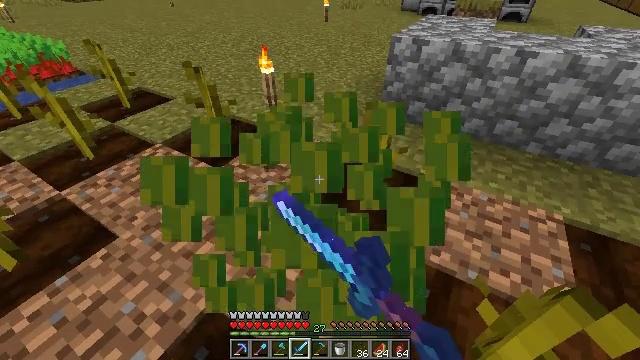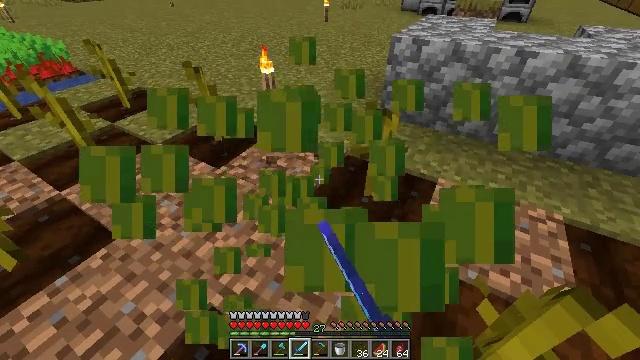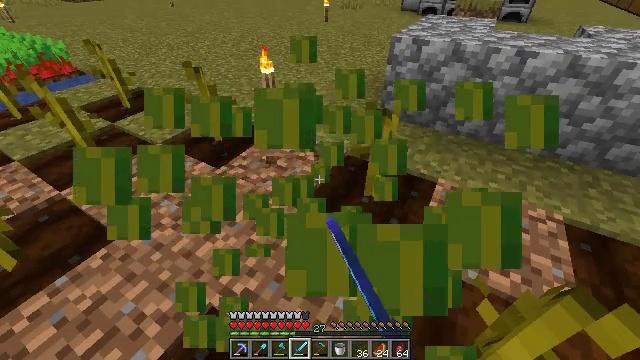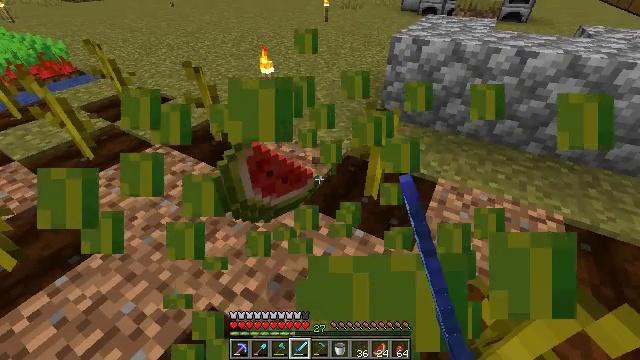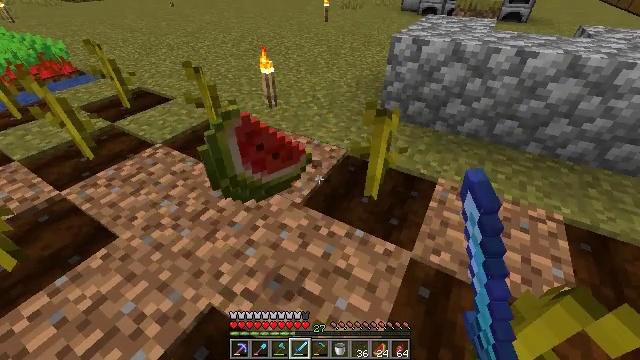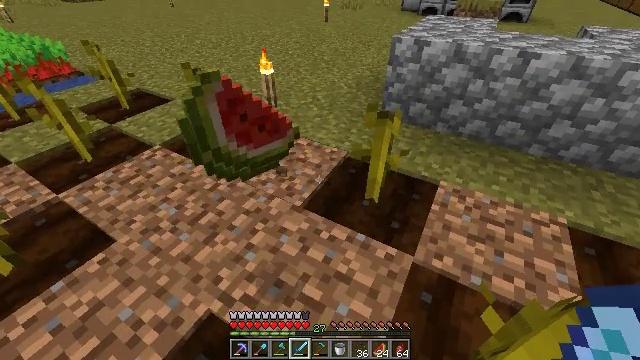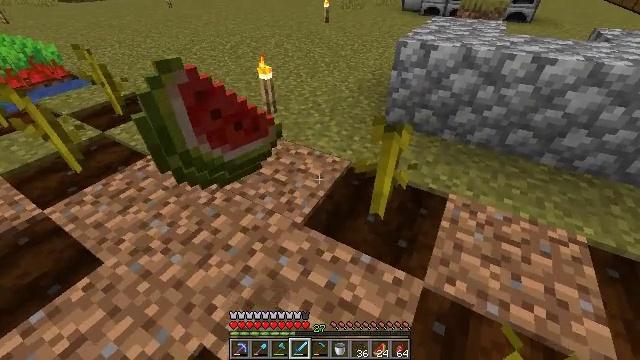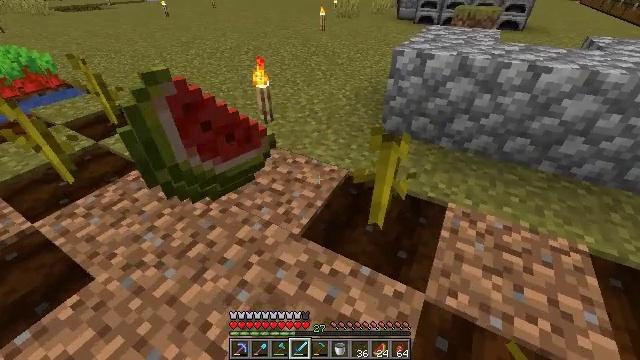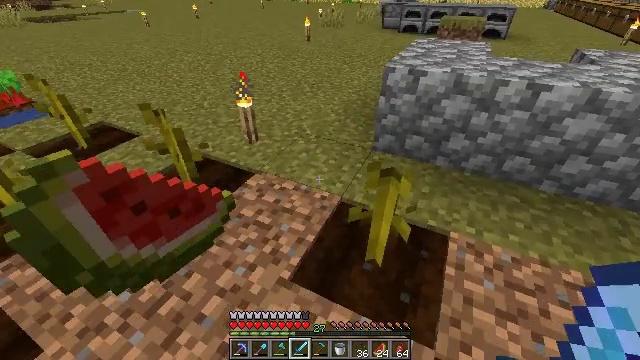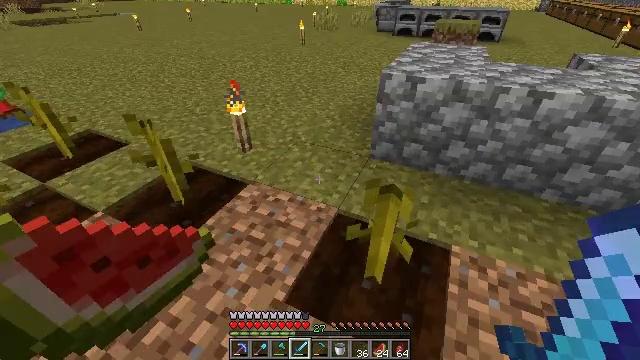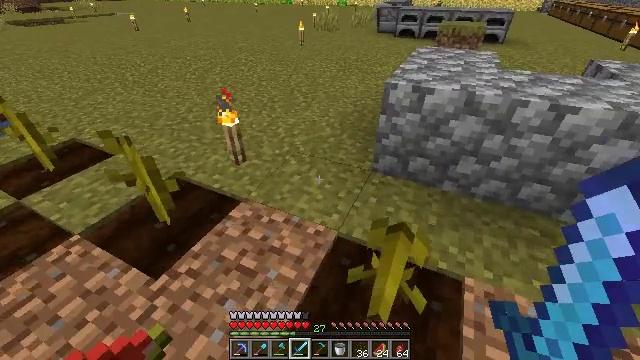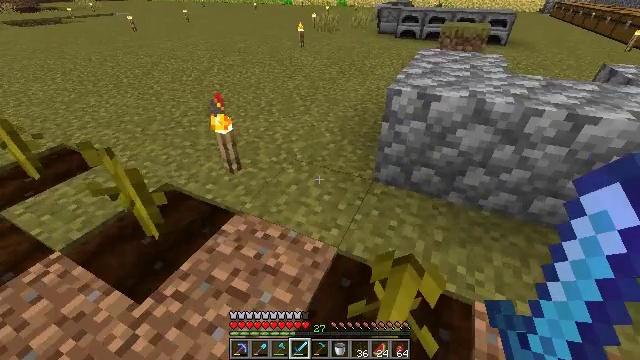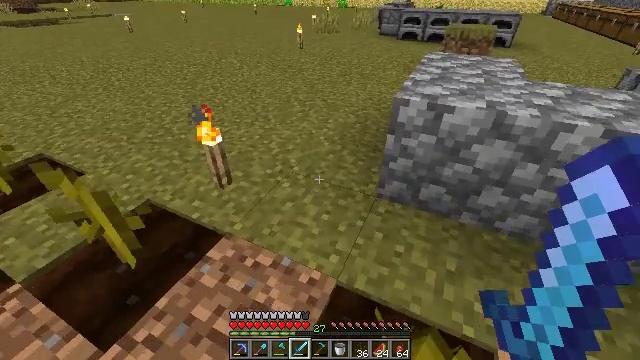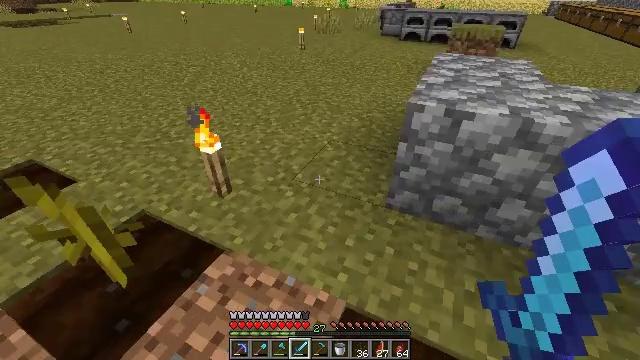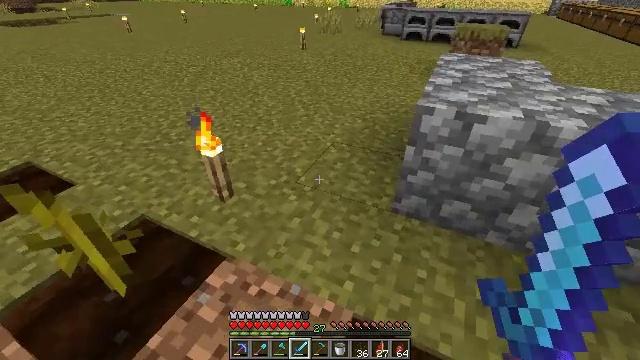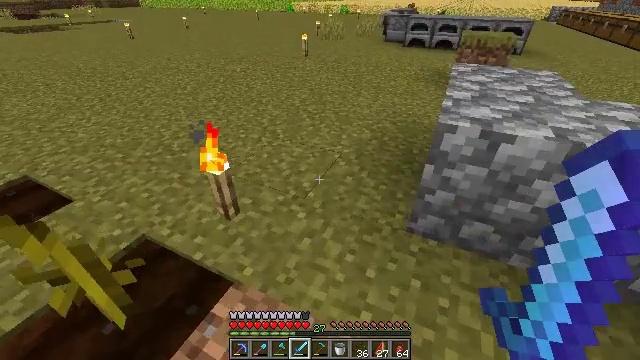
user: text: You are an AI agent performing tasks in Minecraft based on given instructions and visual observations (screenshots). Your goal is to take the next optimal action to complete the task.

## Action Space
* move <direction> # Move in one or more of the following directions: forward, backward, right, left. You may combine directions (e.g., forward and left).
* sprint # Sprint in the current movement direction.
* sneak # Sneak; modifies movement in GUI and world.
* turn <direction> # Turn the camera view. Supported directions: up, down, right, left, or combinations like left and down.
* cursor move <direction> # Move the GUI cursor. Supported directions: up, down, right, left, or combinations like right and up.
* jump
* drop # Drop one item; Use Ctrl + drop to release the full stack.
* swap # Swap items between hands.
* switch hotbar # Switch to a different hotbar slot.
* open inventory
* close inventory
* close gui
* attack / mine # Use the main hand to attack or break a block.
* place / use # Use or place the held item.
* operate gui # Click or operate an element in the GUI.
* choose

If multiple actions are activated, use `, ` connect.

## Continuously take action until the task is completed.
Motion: motion action
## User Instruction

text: Mine a melon block.
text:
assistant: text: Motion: no_op
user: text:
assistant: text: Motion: no_op
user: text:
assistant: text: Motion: no_op
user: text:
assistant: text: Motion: no_op
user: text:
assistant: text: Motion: move forward
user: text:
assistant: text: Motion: move forward
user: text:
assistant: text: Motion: move forward, turn up
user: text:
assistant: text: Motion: move forward, turn right and up
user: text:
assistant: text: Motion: move forward, turn right
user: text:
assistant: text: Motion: move forward
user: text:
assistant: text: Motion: move forward
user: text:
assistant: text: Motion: move forward
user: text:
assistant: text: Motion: move forward and move left
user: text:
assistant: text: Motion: move forward and move left
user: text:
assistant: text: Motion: move forward and move left, turn up
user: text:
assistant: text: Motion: move forward and move left, turn up
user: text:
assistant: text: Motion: move forward and move left, turn right and up
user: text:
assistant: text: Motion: move forward, turn right and up
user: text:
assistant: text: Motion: move forward, turn right and up
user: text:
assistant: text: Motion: move forward, turn right
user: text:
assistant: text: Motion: move forward
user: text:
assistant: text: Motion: move forward
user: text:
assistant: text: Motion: move forward
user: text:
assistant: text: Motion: move forward
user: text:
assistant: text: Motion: move forward
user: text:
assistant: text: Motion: move forward
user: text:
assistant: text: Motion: move forward
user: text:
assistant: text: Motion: move forward
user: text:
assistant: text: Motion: move forward
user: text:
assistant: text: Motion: move forward